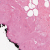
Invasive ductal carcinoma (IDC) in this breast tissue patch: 0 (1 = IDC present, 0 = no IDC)